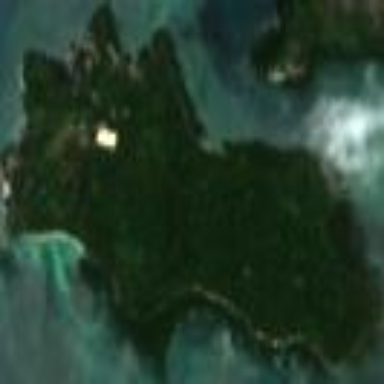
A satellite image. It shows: Island with natural coastline.